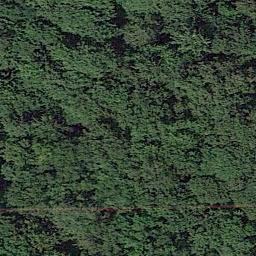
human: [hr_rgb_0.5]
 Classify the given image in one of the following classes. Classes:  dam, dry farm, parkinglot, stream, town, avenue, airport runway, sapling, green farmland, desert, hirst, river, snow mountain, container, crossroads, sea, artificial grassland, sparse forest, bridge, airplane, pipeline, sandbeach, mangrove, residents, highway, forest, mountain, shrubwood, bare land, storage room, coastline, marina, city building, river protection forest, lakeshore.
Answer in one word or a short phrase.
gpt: forest